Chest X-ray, PA view. Patient: 57 years old, sex M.
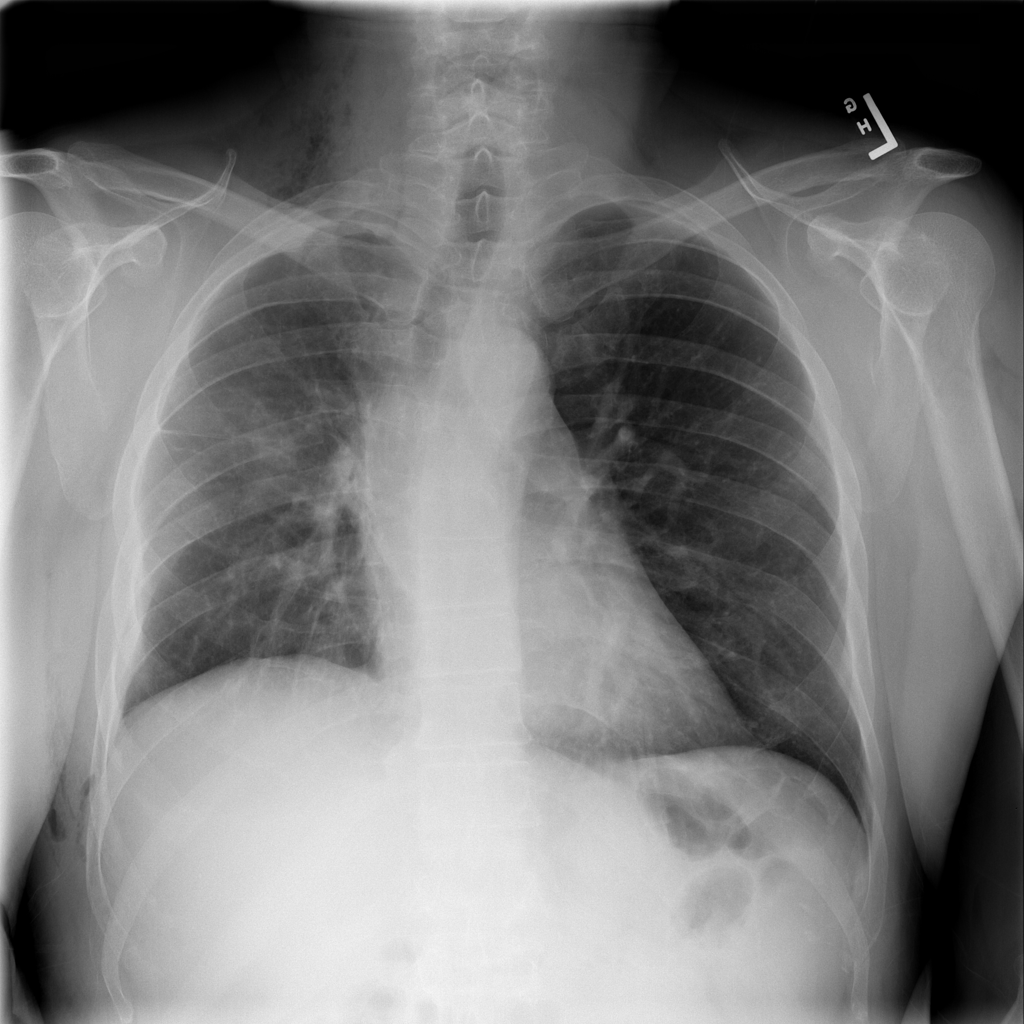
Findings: Emphysema, Pneumothorax